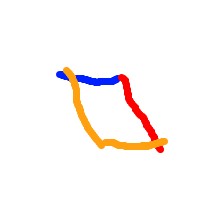
Shape: parallelogram